Interaction volume radius: 5 \u00c5
Interaction volume height: 20 \u00c5
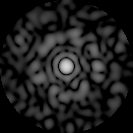
Disorder parameter: 0.8491